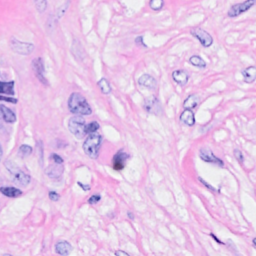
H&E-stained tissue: Breast